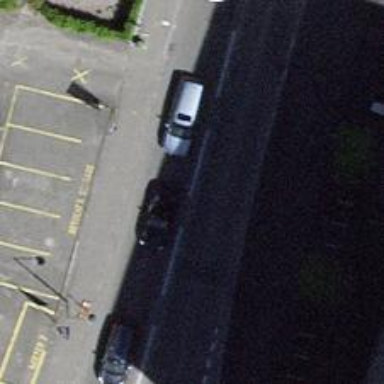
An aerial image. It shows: Bus stop with stop position for public transport.